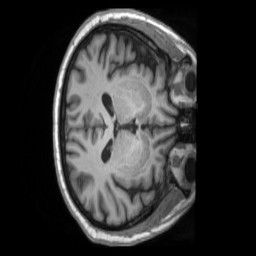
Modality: T1w
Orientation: axial
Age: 57
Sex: male
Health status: ill
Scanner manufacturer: siemens
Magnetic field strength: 3 T
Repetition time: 2.2 s
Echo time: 0.00157 s